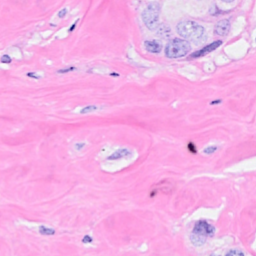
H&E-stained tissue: Breast